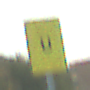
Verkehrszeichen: AnkuendigungOderFortsetzungUmleitungOhnePfeilsymbol
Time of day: MorningAfternoon
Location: Outdoor (Urban)
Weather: PartlyCloudy
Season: NotSpecified
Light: Natural